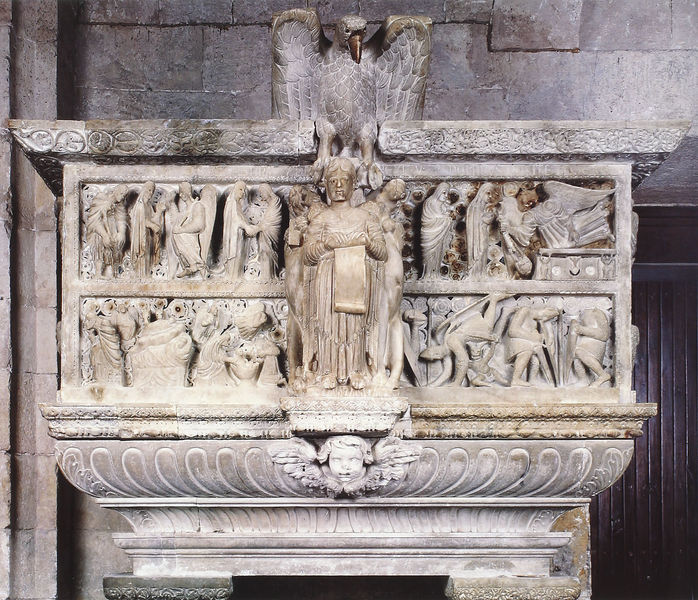
Titel: Lektorenpult
Künstler: Guglielmo
Standort: Pisa, Dom (EU - I - Toskana)
Schlagwörter: adler, flügel, mann, menschen, frau, grau, säule, stein, taube, kirche, paar, engel, putte, relief, schrift, mauer, verzierung, foto, photo, pergament, kanzel, schriftrolle, gothik